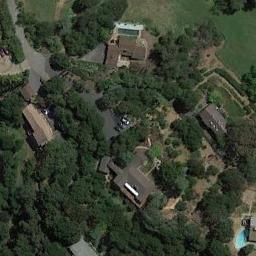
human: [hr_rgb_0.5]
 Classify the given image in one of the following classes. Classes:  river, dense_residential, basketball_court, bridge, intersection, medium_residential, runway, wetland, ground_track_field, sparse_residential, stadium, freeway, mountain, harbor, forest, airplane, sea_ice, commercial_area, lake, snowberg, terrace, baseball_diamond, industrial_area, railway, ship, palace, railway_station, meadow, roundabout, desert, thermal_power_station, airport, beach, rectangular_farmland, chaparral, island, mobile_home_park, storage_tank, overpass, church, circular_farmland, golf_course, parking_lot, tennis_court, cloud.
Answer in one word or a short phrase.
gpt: medium_residential